Question: Trying to make an organized "announcement" message-board with multi-threading.
One thread reads messages and calls the other thread to send said messages to connected users.
I'm not entirely sure why the std::thread constructor fails to compile. I've tried 'ref()'ing everything, didn't work. I've tried 'ref()'ing only the stuff that needs to be referenced, didn't work.
'''
#include <queue>
#include <string>
#include <set>
#include <fstream>
#include <thread>
namespace MenuVariables {
std::set<std::string> usernames;
std::queue<std::string> messages;
}
namespace MessageHandler {
void readMessages(std::queue<std::string>& messages, std::string inputFile);
void sendMessages(std::queue<std::string>& messages, std::set<std::string>& users, std::ofstream outputFile);
}
int main() {
std::string inputFile = "data.txt";
std::ofstream outputFile("output.txt");
std::thread readThread(MessageHandler::readMessages, std::ref(MenuVariables::messages), inputFile);
std::thread sendThread(MessageHandler::sendMessages, std::ref(MenuVariables::messages), std::ref(MenuVariables::usernames), outputFile);
readThread.detach();
sendThread.detach();
return 0;
}
'''
What shall I do?
The errors are:

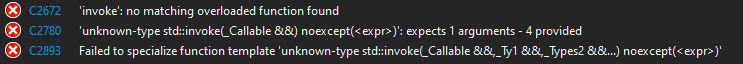
Answer: 'sendMessages' takes a 'std::ofstream' by value, as 'std::ofstream' is not copyable, even without 'std::thread' you can only call it with a temporary or r value.
For example this won't compile:
'''
MessageHandler::sendMessages(MenuVariables::messages, MenuVariables::usernames, outputFile);
'''
but either of these will:
'''
MessageHandler::sendMessages(MenuVariables::messages, MenuVariables::usernames, std::move(outputFile));
MessageHandler::sendMessages(MenuVariables::messages, MenuVariables::usernames, ofstream("output.txt"));
'''
You therefore have the same options to make your 'std::thread' constructor work:
'''
thread sendThread(MessageHandler::sendMessages, ref(MenuVariables::messages), ref(MenuVariables::usernames), std::move(outputFile));
thread sendThread(MessageHandler::sendMessages, ref(MenuVariables::messages), ref(MenuVariables::usernames), ofstream("output.txt"));
'''
Alternatively change 'sendMessages' to take 'outputFile' by reference:
'''
void sendMessages(queue<string>& messages, set<string>& users, ofstream& outputFile);
'''